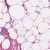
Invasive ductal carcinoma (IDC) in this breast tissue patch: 0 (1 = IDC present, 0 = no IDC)